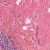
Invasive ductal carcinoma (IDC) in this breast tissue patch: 0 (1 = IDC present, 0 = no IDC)